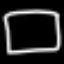
Label: square